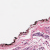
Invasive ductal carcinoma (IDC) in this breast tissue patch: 0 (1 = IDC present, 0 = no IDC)